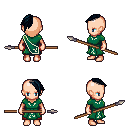
a pixel art fantasy rpg character, female body template, human, light skin, sash dress, red pants, raven long mohawk hairstyle, spear, four views (front, back, left, right), 2x2 character sprite sheet, small pixel art, hard edges, no anti-aliasing